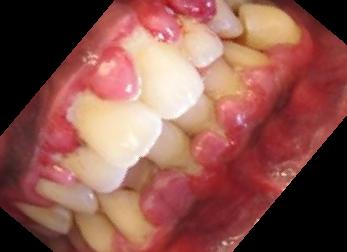
Condition: Gingivitis